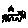
Label: cat